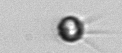
Label: Acanthoica_quattrospina